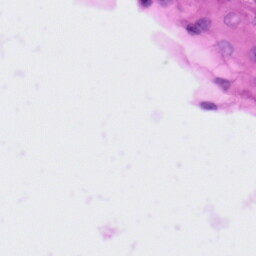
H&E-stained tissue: Tonsil